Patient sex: M
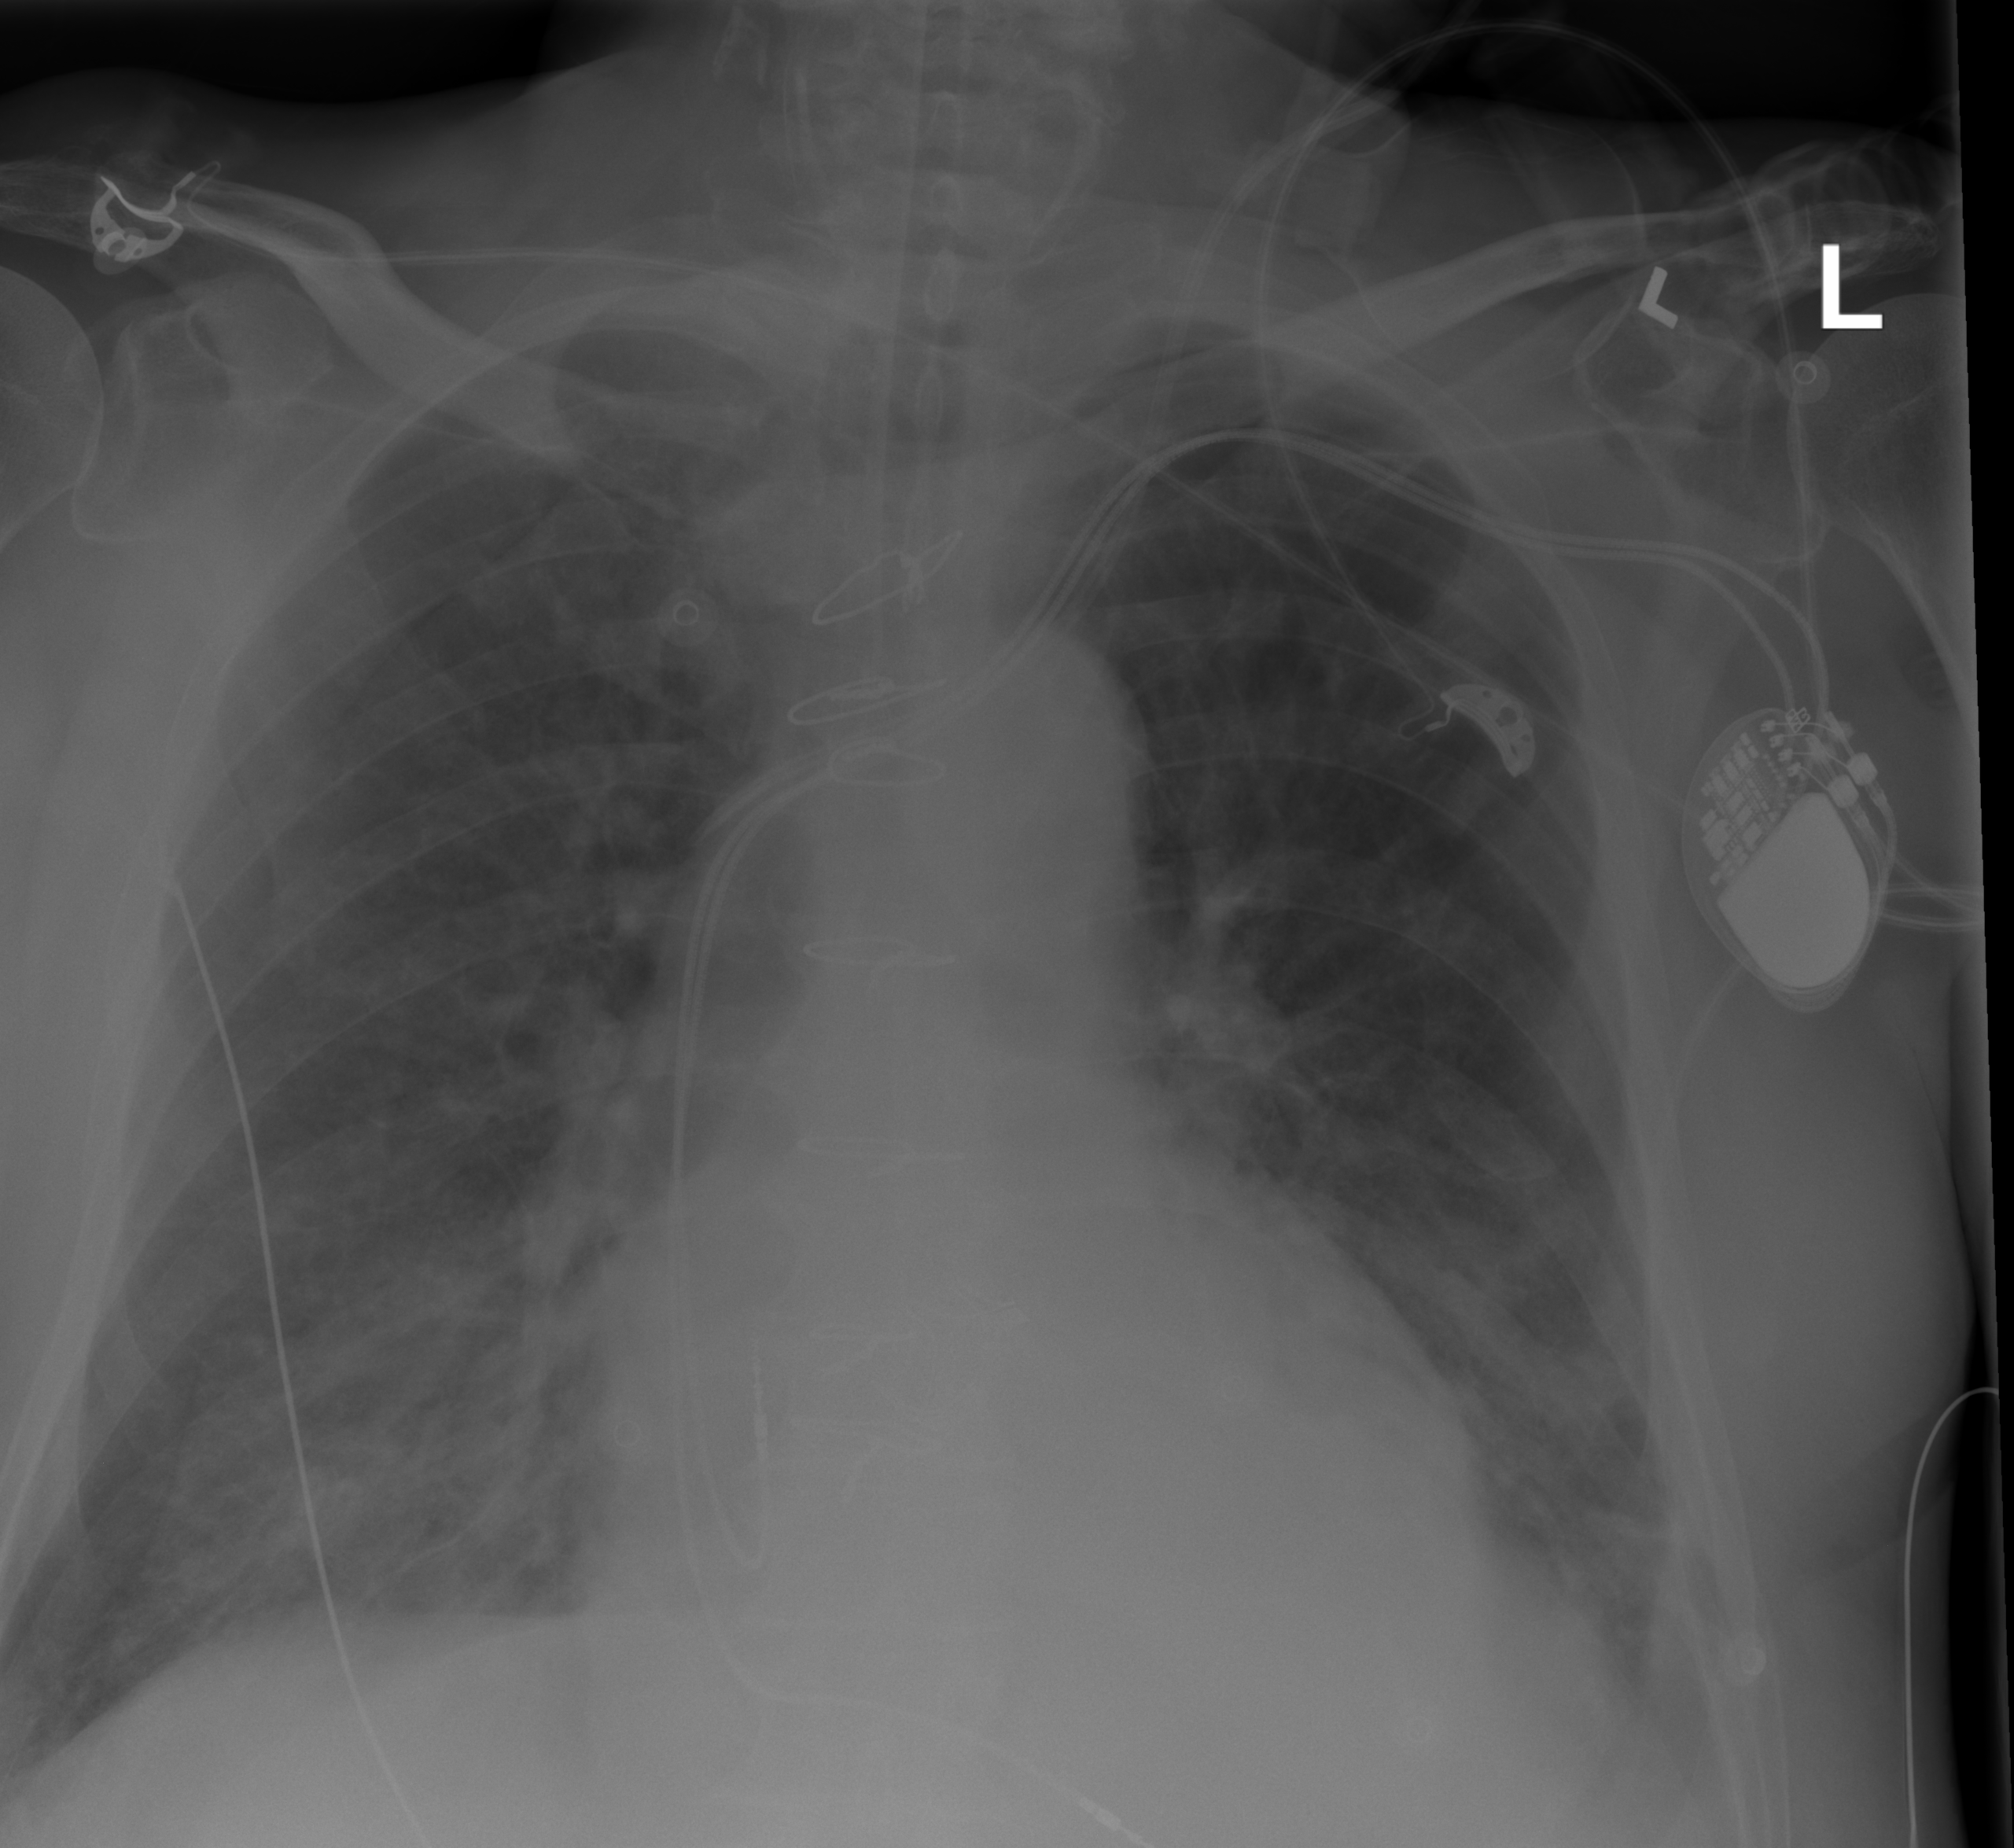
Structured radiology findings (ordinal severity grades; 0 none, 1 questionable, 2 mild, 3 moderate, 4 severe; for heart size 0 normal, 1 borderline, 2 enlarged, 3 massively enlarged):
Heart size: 2
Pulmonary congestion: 2
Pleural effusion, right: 0
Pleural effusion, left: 2
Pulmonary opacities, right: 2
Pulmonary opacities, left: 2
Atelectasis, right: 0
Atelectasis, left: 0